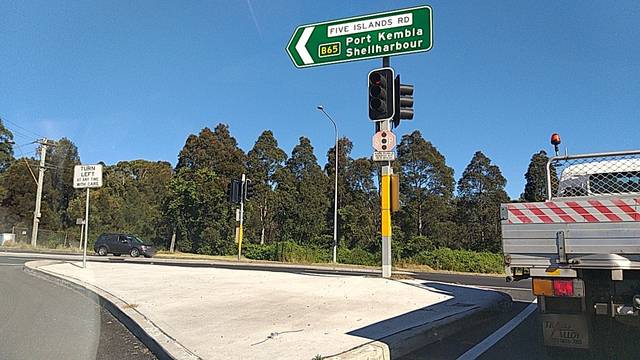
Region: Australia
Coordinates: -34.473, 150.887